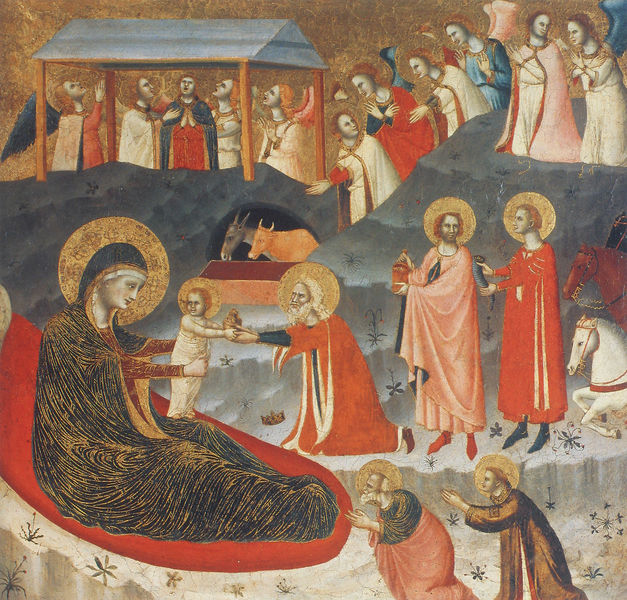
Titel: Anbetung der Könige
Künstler: Maestro di Verucchio
Institution: Low Art Gallery
Schlagwörter: berg, blau, felsen, gemälde, umhang, weiß, menschen, schwarz, dach, rot, stein, hügel, gold, mantel, drei, krone, esel, pferd, pferde, engel, klein, kuh, rind, bett, religion, sterne, gross, knien, heiligenschein, jesus, weihrauch, stall, könige, heilige, maria, ochse, geburt, krippe, weihnachten, ochs, geschenke, glorie, gaben, heilige drei könige, myrre, beteb